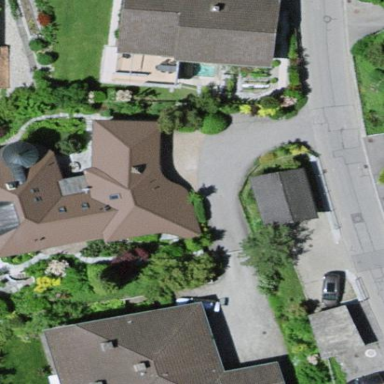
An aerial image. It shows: Simple house.